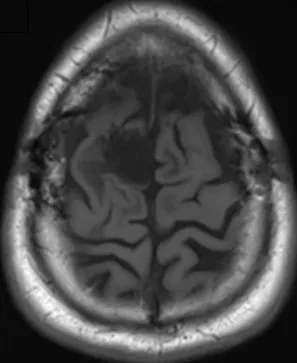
Brain MRI performed 34 months after completion of radiotherapy treatment.
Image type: radiology (mri)